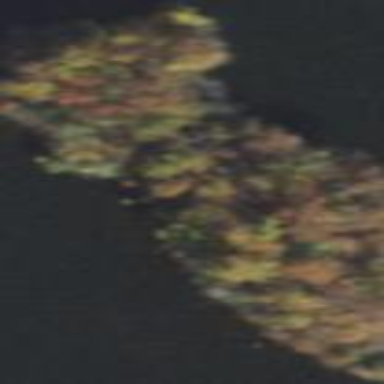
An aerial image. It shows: Islet surrounded by woodland.